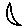
Label: moon